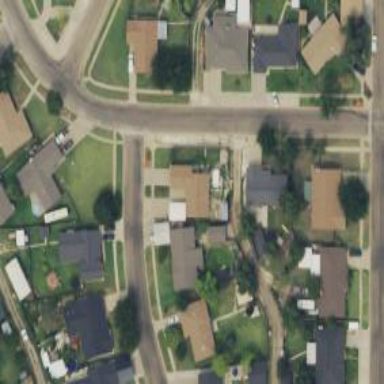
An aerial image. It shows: Alley classified as service road.